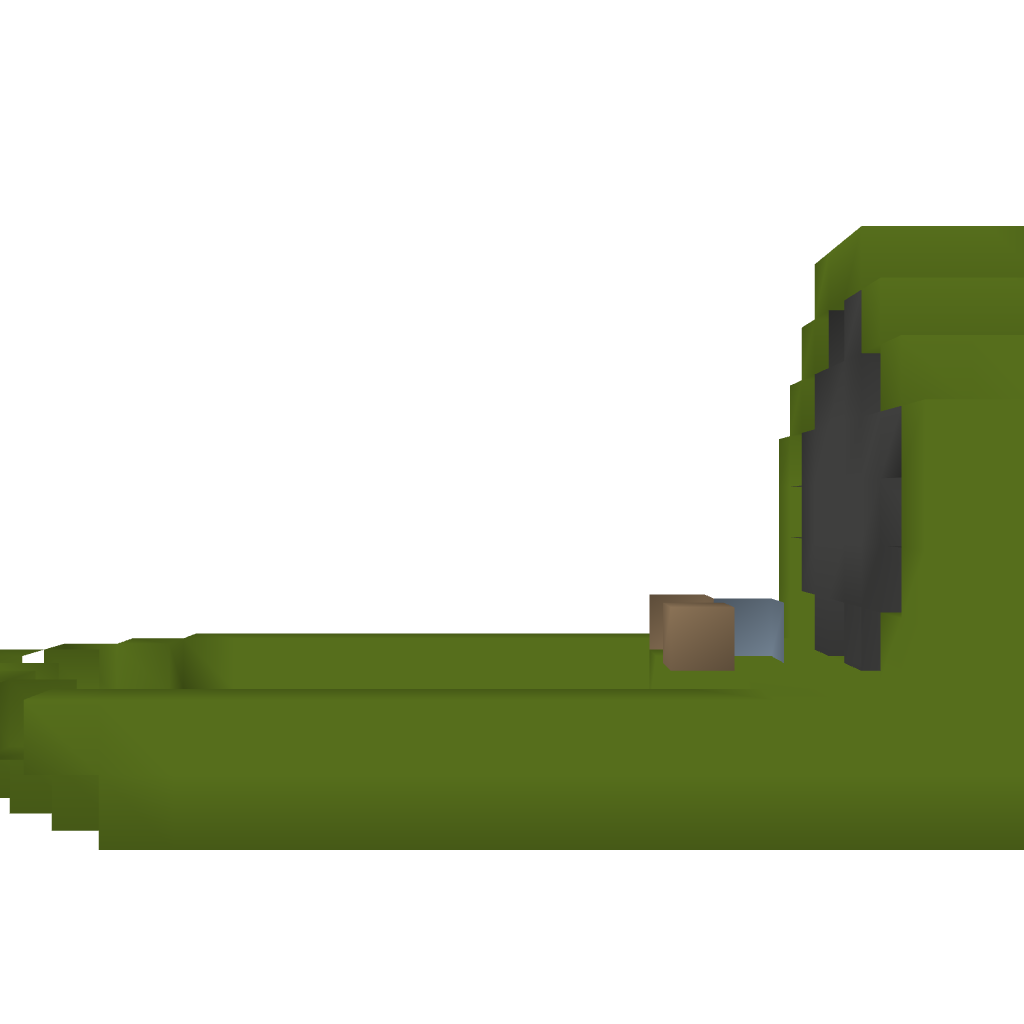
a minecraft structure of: Airboat